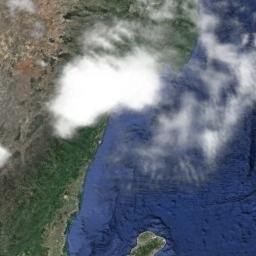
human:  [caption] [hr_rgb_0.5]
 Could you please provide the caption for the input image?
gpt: The white cloud is above green land and blue sea .

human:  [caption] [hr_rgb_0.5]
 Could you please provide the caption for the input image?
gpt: White clouds on land and blue sea .

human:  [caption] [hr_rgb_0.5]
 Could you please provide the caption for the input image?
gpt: A thick white cloud floats on the deep blue sea .

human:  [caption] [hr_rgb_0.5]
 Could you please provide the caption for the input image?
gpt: The cumulus clouds are located above the sea and the land covered by some vegetation .

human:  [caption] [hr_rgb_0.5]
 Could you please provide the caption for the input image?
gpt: There are white clouds over a sea shore .